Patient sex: M
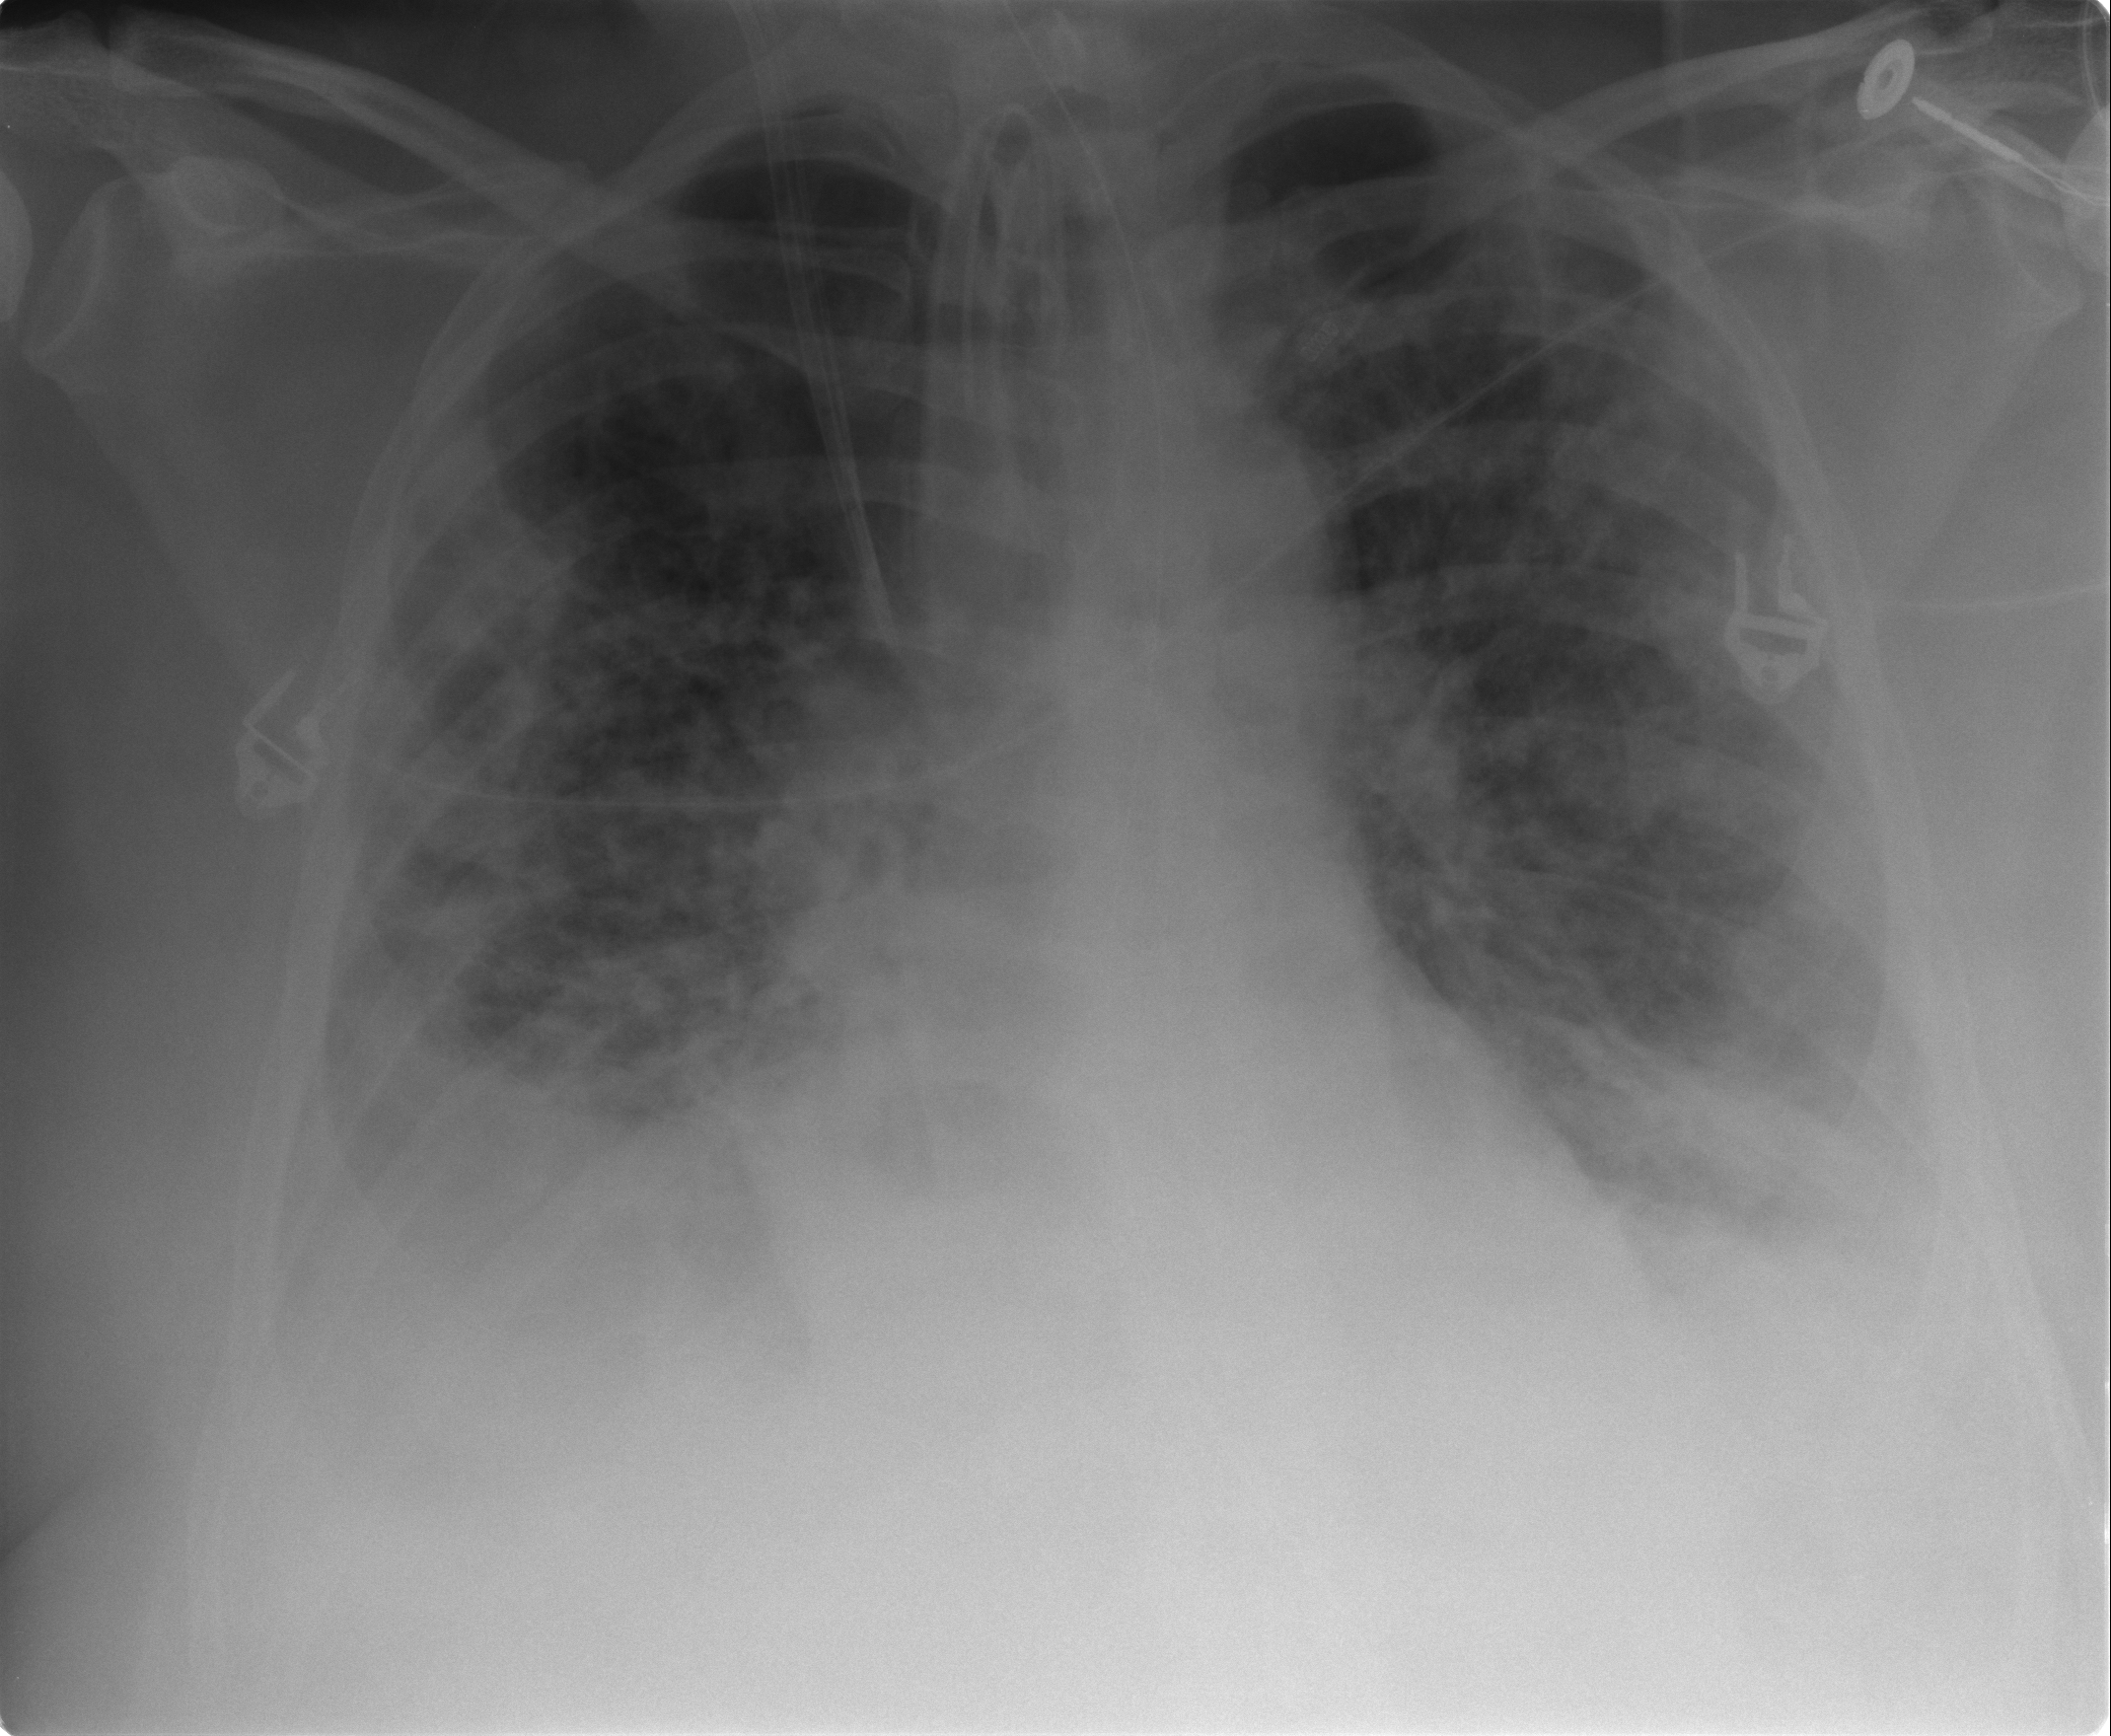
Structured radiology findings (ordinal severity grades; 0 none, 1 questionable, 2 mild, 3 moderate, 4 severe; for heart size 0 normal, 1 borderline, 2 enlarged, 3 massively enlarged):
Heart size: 0
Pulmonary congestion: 1
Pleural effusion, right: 2
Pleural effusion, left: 2
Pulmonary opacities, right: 3
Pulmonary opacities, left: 3
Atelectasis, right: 3
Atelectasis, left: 2